Field crop: tomato
Growth stage: 1
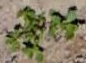
Species: portulaca